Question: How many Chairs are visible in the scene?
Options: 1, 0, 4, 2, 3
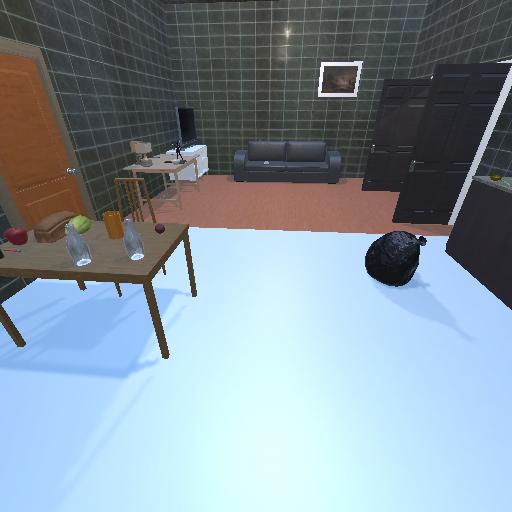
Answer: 1